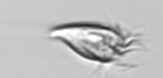
Label: Paratontonia_gracillima